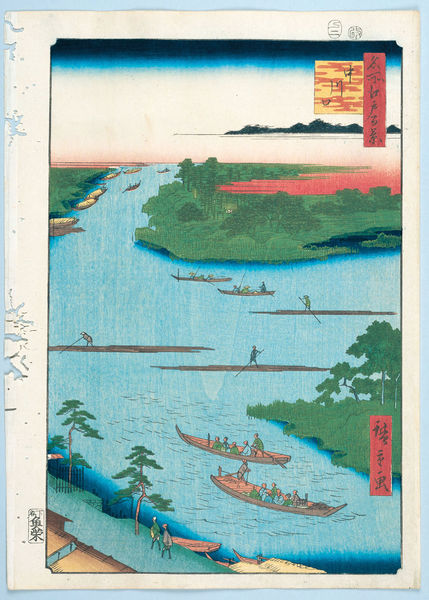
Titel: 100 berühmte Ansichten von Edo
Künstler: Utagawa Hiroshige
Schlagwörter: baum, blau, gemälde, himmel, meer, wasser, bäume, fluss, grün, landschaft, menschen, see, ufer, bunt, fussgänger, männer, orange, zeichen, gras, rot, weg, arm, horizont, sonne, insel, wald, boot, boote, kahn, ruder, holzschnitt, japan, schiff, schiffe, schrift, strand, welle, wellen, fischer, transport, sonnenuntergang, kähne, mündung, steg, blue, men, people, red, white, black, dark, green, ruderer, rudern, japanese, pink, print, japanisch, schriftzeichen, abendrot, kreuzung, asien, druck, holzstich, woodcut, asiatisch, buchseite, clouds, man, sky, tree, morgenrot, boat, landscape, mountains, nature, sea, ship, water, waves, horizon, island, trees, palmen, forest, river, stream, plants, view, paper, frame, shadow, walking, writing, farbholzschnitt, movement, beach, boats, flag, fence, town, staken, passagiere, signature, signs, canoe, book, floß, long, fields, sunset, chinese, asian, stamp, fishing, paddles, china, caligraphy, calligraphy, flösse, still, eastern, indian, oriental, text, tall, words, vista, rice, stechkahn, moving, rowing, dock, poles, oars, kanji, l, asia, woodblock, signed, foreign, paddle, block print, korean, characters, label, sky blue, korea, chop, islands, fishers, canoes, flußmündung, stechkähne, warer, beatch, grren, delta, kayaks, ans, aufgeräumt, klar, tranport, poling, polls, rice fields, nada